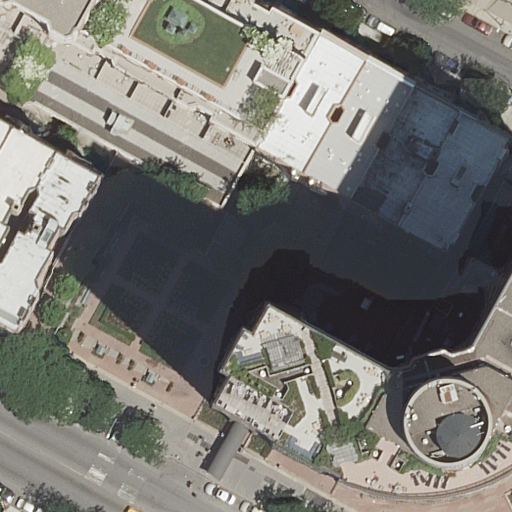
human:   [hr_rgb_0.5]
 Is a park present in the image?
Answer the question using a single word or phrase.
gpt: yes

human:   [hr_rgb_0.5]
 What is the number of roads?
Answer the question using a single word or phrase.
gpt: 12

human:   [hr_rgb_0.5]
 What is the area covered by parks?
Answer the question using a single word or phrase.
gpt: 1497m2

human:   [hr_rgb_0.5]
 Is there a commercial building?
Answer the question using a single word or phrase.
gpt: no

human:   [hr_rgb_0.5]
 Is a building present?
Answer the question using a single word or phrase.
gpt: yes

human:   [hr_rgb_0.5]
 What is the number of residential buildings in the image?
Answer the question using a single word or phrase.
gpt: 9

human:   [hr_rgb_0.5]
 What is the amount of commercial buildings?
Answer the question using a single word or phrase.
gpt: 0

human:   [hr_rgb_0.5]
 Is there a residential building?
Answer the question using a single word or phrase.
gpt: yes

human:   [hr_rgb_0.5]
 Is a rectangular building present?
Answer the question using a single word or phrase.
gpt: yes

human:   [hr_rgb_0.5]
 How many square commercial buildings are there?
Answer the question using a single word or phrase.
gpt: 0

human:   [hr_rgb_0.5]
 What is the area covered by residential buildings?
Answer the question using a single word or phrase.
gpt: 7221m2

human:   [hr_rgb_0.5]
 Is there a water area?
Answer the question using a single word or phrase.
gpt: no

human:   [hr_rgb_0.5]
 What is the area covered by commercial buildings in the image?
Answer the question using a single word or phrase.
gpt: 0m2

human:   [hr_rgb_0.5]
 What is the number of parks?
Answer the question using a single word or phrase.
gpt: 1

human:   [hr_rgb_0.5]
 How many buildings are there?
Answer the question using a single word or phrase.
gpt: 9

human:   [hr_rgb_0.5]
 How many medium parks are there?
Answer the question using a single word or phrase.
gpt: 0

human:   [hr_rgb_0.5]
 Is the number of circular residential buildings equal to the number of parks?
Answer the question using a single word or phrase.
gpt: no

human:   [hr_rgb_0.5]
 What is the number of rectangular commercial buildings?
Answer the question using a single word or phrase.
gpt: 0

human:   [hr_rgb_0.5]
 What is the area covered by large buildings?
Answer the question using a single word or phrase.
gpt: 6641m2

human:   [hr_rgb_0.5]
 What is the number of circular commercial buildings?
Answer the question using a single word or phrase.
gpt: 0

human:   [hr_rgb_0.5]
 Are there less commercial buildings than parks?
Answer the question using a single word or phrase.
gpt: yes

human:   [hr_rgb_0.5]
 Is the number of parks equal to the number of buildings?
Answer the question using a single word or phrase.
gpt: no

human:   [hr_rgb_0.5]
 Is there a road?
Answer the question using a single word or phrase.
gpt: yes

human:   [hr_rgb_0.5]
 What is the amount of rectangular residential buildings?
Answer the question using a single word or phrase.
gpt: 1

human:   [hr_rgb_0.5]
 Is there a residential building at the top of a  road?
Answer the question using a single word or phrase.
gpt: yes

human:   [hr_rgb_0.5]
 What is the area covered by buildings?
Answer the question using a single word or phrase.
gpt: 7221m2

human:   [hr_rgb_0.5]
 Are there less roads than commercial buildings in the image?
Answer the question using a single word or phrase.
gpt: no

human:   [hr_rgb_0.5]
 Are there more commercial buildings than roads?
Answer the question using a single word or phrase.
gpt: no

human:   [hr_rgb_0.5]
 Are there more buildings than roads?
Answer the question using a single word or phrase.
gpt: no

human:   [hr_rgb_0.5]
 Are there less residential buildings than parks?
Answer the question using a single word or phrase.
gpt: no

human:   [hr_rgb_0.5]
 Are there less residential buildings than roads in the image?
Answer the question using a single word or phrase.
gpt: yes

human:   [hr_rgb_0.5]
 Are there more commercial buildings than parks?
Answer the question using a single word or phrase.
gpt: no

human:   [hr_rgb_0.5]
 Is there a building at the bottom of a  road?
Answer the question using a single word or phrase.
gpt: yes

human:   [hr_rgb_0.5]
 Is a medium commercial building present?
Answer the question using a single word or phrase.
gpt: no

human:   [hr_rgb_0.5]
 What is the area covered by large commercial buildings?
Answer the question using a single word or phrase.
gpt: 0m2

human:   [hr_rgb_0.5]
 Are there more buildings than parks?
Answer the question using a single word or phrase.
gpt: yes

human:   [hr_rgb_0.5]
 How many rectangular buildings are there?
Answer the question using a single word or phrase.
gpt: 1

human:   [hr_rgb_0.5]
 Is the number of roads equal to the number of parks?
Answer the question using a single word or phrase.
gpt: no

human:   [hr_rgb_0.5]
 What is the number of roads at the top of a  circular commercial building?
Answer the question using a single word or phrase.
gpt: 0

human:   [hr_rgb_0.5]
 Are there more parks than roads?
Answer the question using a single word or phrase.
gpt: no

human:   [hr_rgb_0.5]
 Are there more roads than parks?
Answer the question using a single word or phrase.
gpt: yes

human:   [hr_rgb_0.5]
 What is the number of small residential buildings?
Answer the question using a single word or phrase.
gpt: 1

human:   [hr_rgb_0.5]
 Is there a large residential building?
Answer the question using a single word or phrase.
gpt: yes

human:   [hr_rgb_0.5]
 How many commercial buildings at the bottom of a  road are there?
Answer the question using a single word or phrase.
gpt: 0

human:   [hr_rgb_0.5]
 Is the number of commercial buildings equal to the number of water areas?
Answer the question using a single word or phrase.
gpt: yes

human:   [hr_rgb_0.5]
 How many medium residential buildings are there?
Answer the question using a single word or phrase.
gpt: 2

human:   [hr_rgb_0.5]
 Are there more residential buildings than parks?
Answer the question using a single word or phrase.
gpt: yes

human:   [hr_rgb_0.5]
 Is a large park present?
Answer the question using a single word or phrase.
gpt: yes

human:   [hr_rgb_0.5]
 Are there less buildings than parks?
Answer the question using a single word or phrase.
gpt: no

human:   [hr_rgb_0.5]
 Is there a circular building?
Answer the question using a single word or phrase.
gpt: no

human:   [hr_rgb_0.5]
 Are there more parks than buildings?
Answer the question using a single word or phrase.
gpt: no

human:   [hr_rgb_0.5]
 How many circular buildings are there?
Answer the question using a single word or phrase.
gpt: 0

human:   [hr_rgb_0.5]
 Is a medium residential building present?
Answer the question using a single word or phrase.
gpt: yes

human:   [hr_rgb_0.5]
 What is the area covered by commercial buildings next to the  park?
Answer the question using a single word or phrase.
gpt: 0m2

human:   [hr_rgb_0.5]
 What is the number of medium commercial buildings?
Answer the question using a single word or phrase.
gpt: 0

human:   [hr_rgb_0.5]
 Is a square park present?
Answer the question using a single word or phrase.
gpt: no

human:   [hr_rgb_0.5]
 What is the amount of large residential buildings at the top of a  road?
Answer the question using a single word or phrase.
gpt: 5

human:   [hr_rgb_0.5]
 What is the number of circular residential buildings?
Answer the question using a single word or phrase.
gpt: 0

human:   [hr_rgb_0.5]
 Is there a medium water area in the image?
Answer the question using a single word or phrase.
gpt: no

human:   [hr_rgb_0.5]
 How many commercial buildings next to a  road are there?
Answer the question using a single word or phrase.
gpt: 0

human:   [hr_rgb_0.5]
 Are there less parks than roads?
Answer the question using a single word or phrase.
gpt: yes

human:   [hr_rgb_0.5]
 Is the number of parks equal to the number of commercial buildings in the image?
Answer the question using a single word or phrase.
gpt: no

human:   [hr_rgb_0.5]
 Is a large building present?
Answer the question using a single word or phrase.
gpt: yes

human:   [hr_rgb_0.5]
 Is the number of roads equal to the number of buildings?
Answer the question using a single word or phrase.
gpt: no